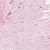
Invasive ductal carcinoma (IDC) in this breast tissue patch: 0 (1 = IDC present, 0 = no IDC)